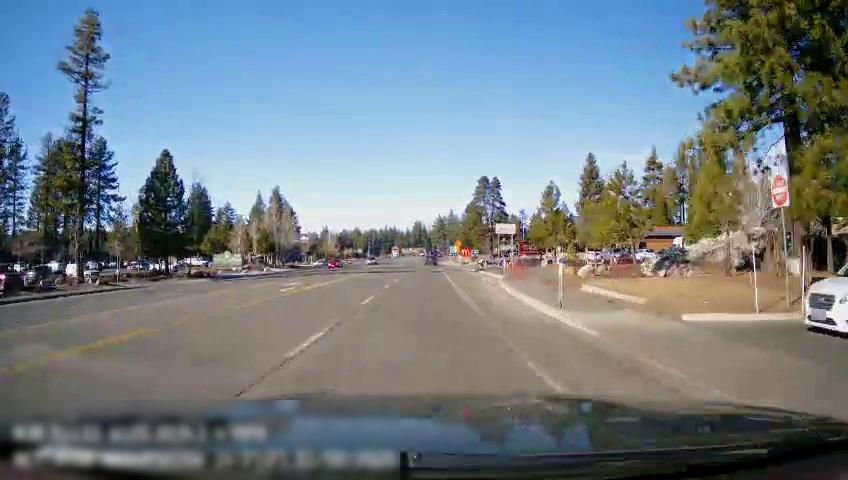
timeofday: Day
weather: Sunny
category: Drivable Space
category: Vehicles | SUV
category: Vehicles | Car
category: Vehicles | SUV
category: Vehicles | SUV
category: Vehicles | SUV
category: Vehicles | Car
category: Lanes | Alternate Lane
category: Lanes | Opposite Lane
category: Lanes | Current Lane
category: Lanes | Current Lane
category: Lanes | Current Lane
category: Traffic | Signs